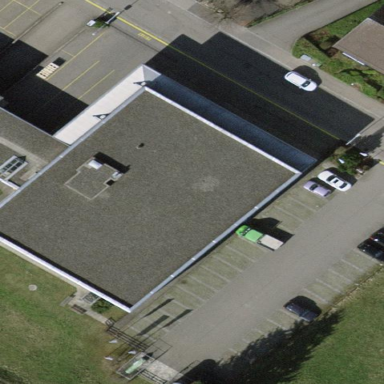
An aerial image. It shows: Commercial building.